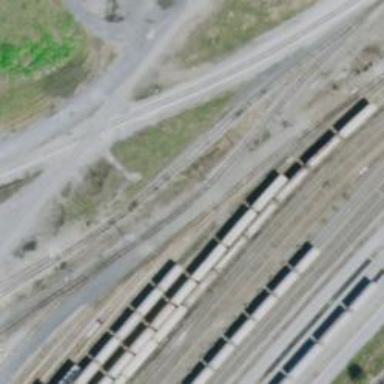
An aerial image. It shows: Railway siding for service.